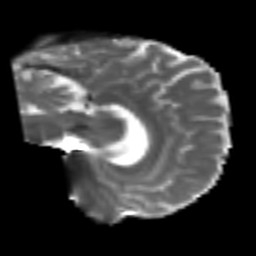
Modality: T2w
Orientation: sagittal
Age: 58
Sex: male
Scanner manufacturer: siemens
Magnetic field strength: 3 T
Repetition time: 4.987 s
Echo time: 0.0792 s